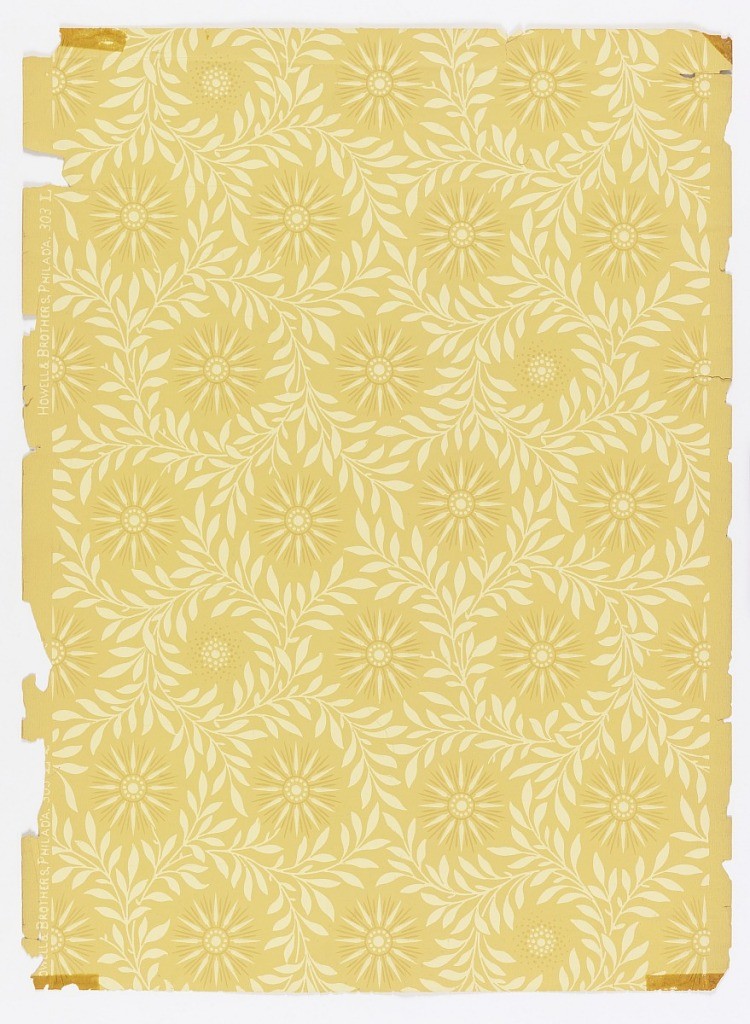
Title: Sidewall
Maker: Howell and Brothers, 1835 – 1900
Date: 1880–1900
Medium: Machine-printed on paper
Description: Starburst motif encircled in willow framework. Printed in off-white and tan on light yellow ocher ground.